Question: For some reason beyond my knowledge, my applet is displaying these little warning signs every time I interact with one of its controls.
This does not happen when I use Applet Viewer, so I assume that this is happening since it's not signed.
What is the reason and purpose for this annoying behavior, if this problem is exclusive to unsigned applets?
Also, is it possible to remove these signs?

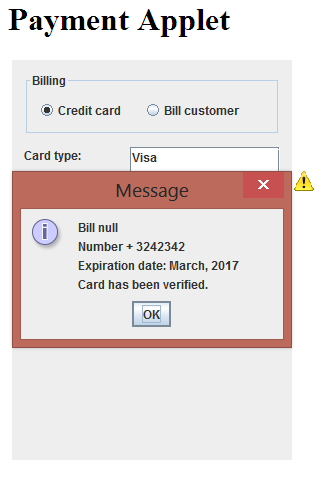
Answer: It's a Java "feature" for letting users know that it is a Java Applet window.
<URL>
The link also shows how to change the positioning of the warning sign.
Even my signed applets show this warning sign.
I found that my signed applet warning sign disappears if you set the applet to use all-permissions (instead of sandbox).
But that's not exactly recommended.
To change the applet to use all-permissions, edit the jar's MANIFEST.MF to have the line
'Permissions: all-permissions' instead of sandbox.